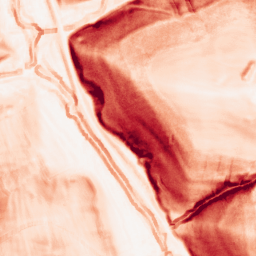
Category: morphological
Decomposition family: morphological_gradient
Decomposition parameters: size: 5
shape: square
Upsampling method: sinc_blackman
Upsampling parameters: scale: 2
kernel_size: 8
Upsampling scale: 2